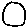
Label: circle